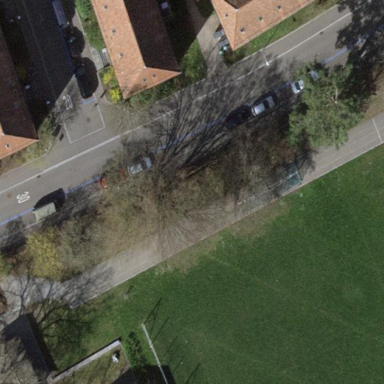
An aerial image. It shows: Parking lane designated for parking.